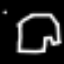
Label: octagon